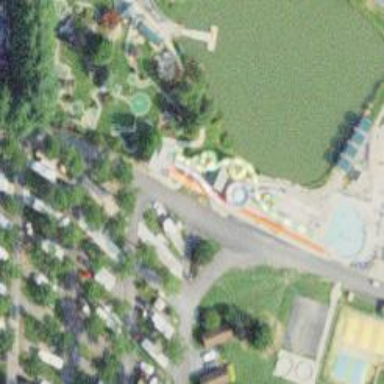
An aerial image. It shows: Miniature golf course.